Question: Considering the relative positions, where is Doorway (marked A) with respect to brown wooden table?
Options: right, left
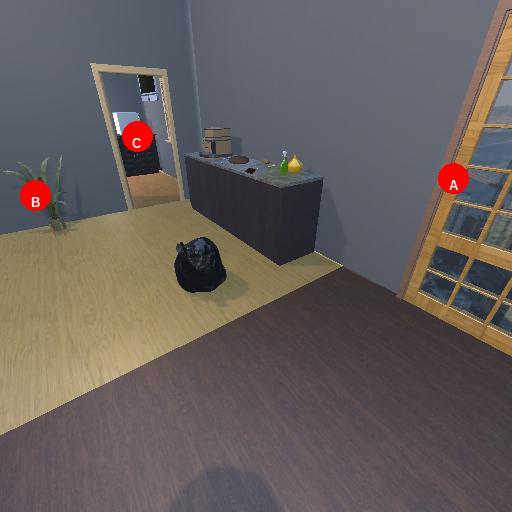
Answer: right